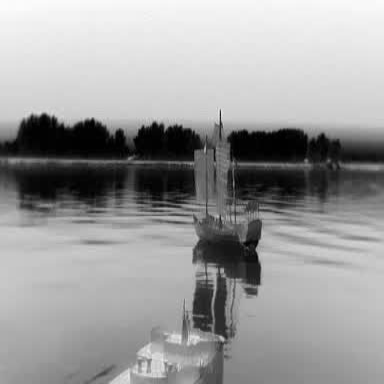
There is a container_ship in the infrared image.